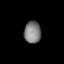
Tissue: lung
Cell type: Fibroblasts
Senescence score: 0.5448
Nuclear area (px): 365
Mean DAPI intensity: 125.118